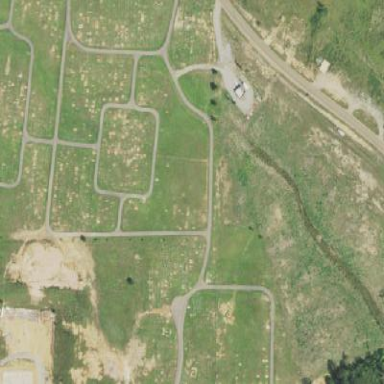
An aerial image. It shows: Cemetery.